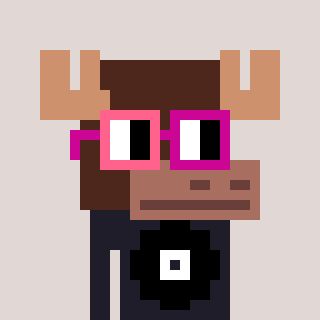
a pixel art character with square pink and red glasses, a moose-shaped head and a grayscale-colored body on a warm background